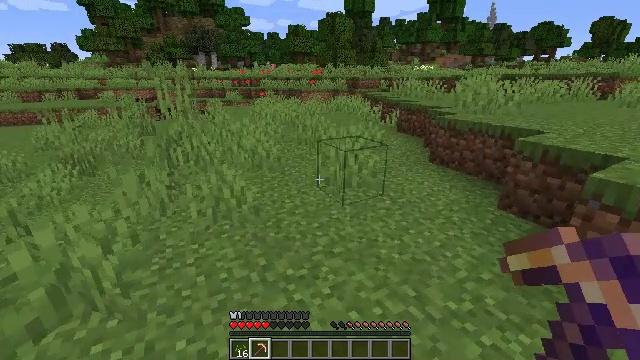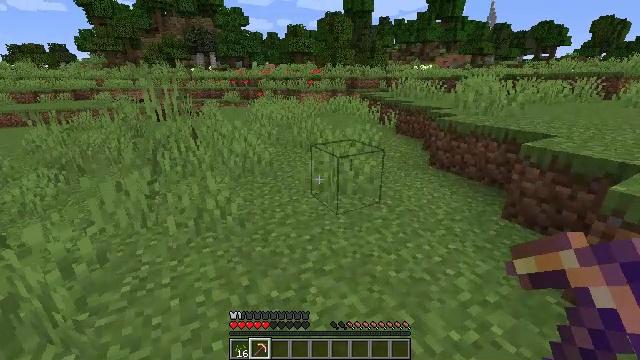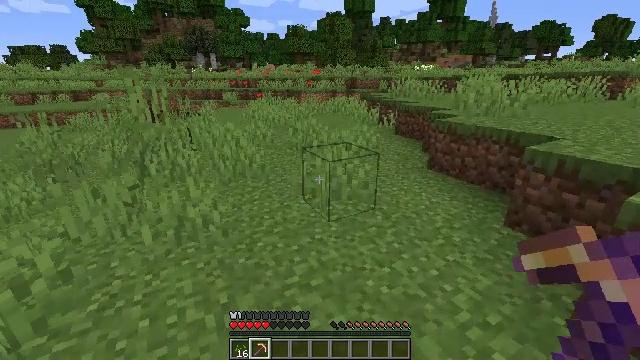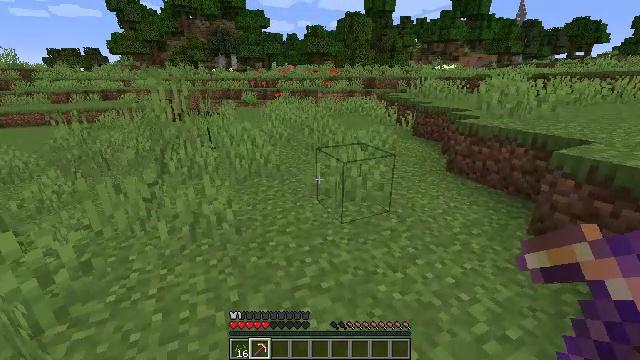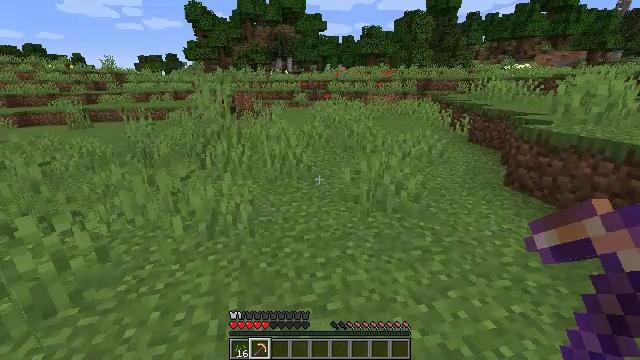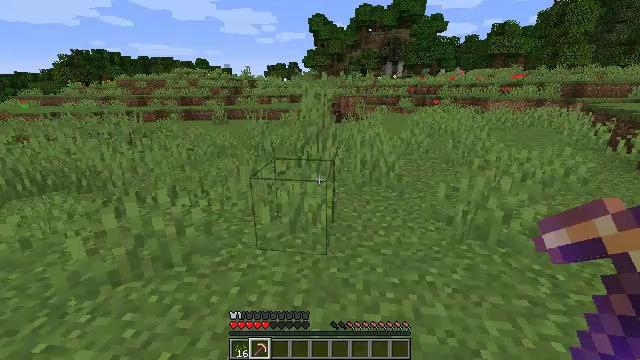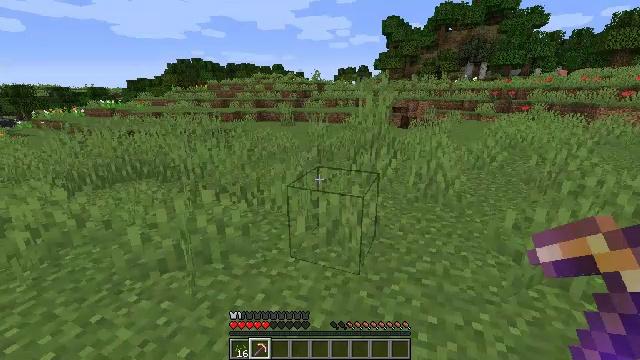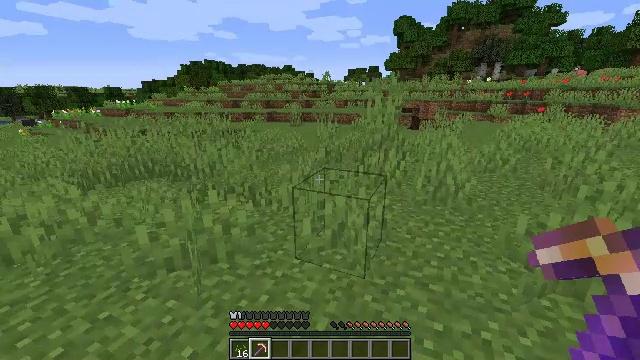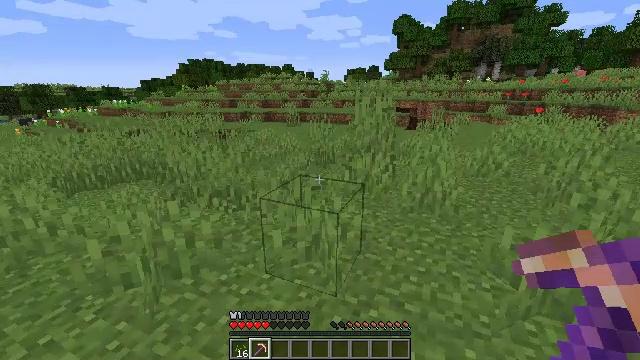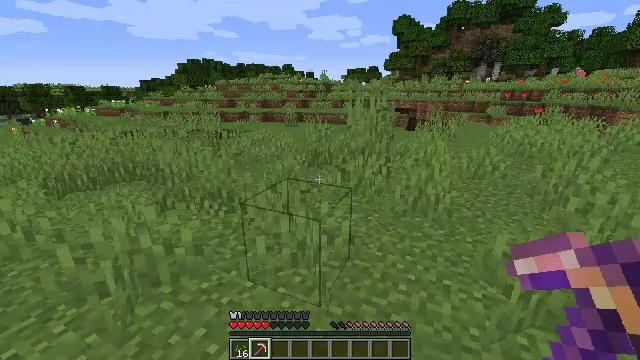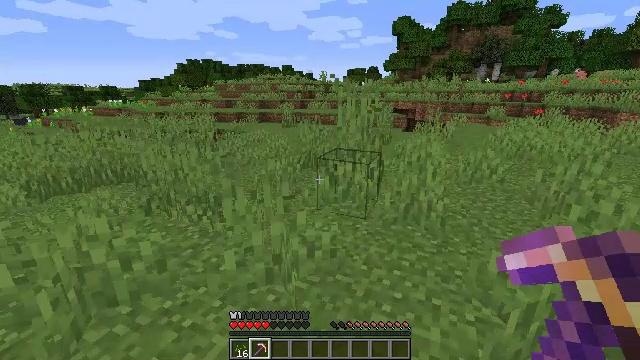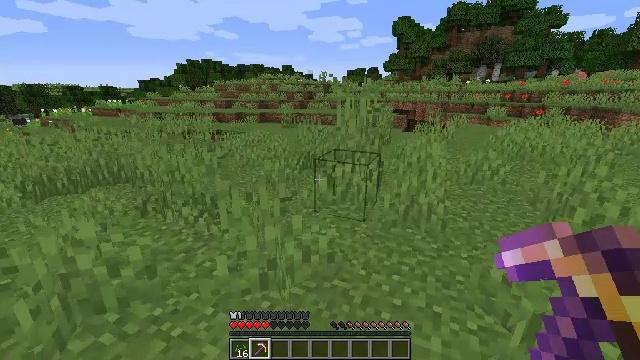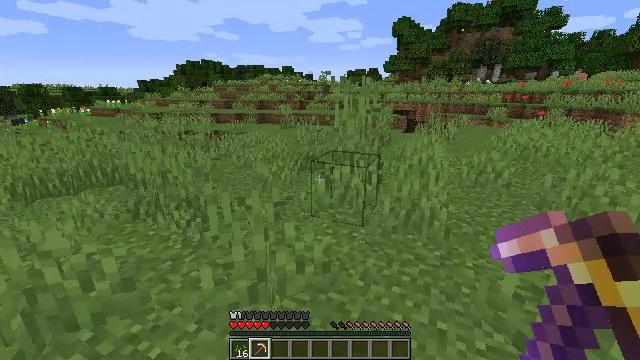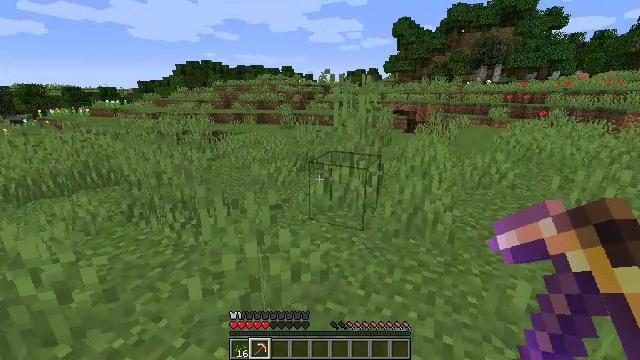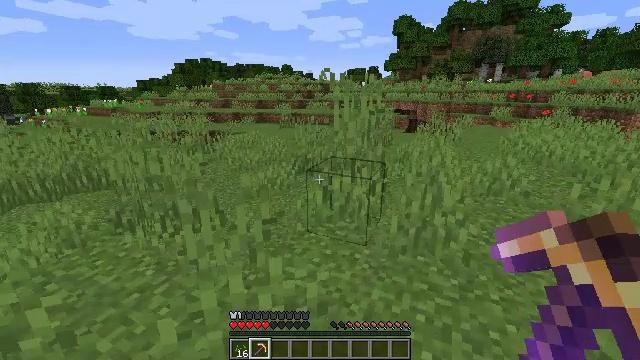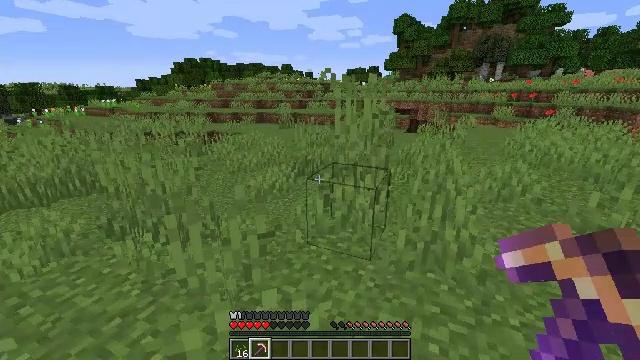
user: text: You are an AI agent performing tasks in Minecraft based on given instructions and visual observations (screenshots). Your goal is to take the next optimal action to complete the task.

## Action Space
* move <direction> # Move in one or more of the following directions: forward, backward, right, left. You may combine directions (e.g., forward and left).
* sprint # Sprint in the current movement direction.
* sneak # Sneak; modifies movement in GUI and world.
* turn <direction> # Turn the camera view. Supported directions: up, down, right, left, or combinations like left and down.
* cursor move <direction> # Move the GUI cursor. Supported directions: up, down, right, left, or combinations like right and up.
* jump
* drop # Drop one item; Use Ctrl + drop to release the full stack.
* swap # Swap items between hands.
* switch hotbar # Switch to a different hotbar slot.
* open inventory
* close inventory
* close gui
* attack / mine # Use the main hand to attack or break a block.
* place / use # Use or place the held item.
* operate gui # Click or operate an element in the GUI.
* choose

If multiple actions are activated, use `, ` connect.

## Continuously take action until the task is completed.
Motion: motion action
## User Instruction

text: Break the grass block.
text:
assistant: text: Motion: move forward and move right
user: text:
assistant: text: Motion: move forward and move right
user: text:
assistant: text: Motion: move forward and move right, turn left
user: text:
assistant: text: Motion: move forward and move right, turn left
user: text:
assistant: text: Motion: move forward and move right, turn left and up
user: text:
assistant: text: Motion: move forward and move right, turn left
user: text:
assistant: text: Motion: move forward and move right, turn left
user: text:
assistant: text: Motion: move forward and move right
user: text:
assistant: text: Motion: move forward and move right
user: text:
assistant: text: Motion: move forward
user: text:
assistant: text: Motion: move forward
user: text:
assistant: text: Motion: move forward
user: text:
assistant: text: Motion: move forward
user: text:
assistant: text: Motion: move forward
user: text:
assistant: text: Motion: move forward
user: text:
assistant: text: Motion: move forward
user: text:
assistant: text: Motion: move forward
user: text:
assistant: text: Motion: move forward
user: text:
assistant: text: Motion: move forward
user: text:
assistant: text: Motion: move forward
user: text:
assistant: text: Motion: move forward
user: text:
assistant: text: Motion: move forward
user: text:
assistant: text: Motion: move forward
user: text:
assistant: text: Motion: move forward
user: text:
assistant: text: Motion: move forward
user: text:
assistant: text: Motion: move forward
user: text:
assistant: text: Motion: move forward
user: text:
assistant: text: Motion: move forward
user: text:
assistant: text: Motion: move forward
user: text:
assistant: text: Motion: move forward